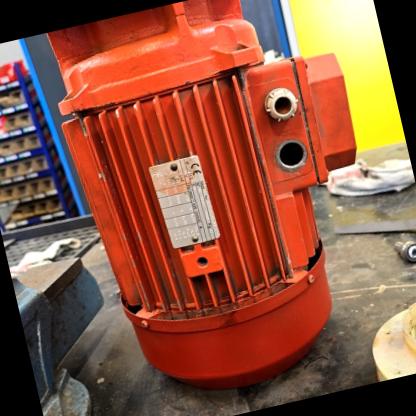
Klasa: tabliczka-znamionowa